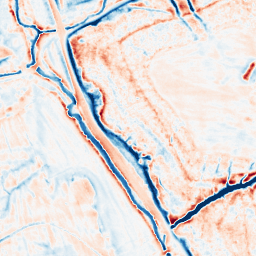
Category: multiscale
Decomposition family: dog_multiscale
Decomposition parameters: sigma_ratio: 1.4
n_scales: 6
base_sigma: 0.5
Upsampling method: bicubic_3x
Upsampling parameters: scale: 3
Upsampling scale: 3